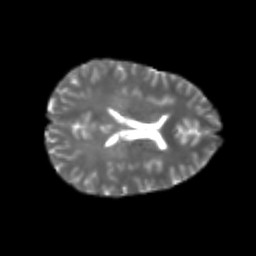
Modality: T2w
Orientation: axial
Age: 25
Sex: female
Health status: healthy
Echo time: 0.074 s